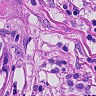
Metastatic tissue present: yes